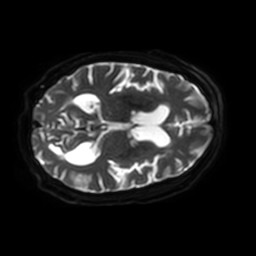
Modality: ADC
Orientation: axial
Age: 66
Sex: male
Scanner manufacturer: philips
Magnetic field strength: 3 T
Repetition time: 4.14 s
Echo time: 0.06119 s